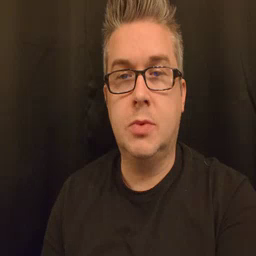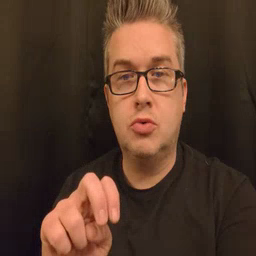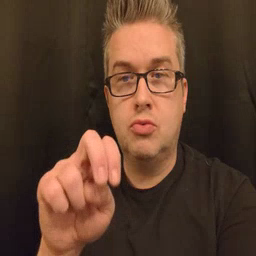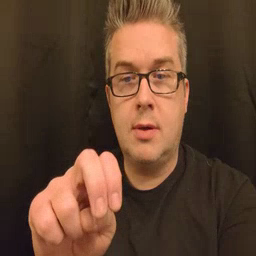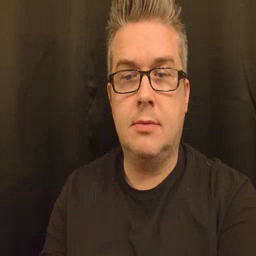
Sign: ride